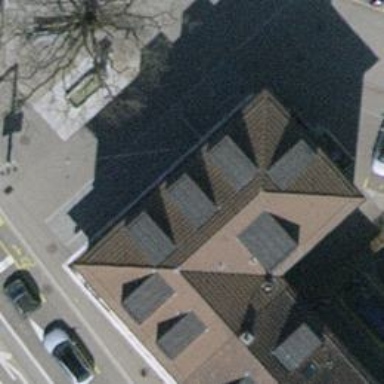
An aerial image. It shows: Bank.